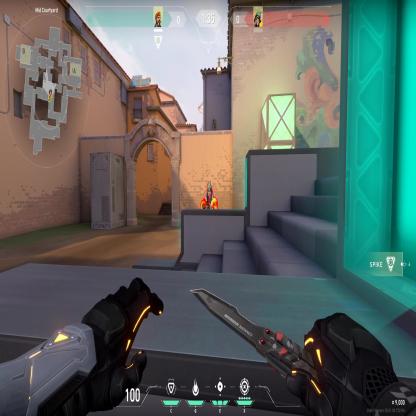
Label: enemy